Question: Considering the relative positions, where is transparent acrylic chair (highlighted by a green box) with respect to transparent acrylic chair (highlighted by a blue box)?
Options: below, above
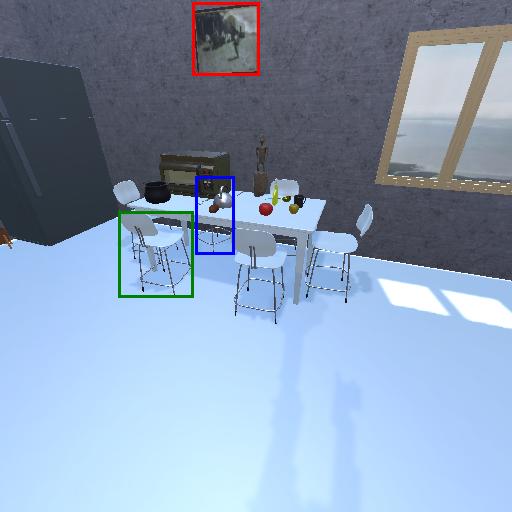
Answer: below